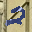
Label: 2